Question: I am new to java and I need to manipulate java bytecode for some purposes (see <URL>. Java bytecode manipulation need following imports:
1. org.objectweb.asm
2. java.lang.instrument
I resolved org.objectweb.asm by downloading ASM package from <URL> and related imports have been resolved.
I don't know how to resolve java.lang.instrument, My default ADT bundle hasn't it:

How do I resolve this import? Should I download any library? from where?
any help would be appreciated.
Thanks.
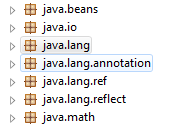
Answer: The 'java.lang.instrument' package isn't available for Android. Just like AWT and Swing. Have a look at this question:
<URL>
But it makes sense. Android apps are written at the source level in Java, but they don't run on the JVM -- they run on the dalvik VM. There's no contract there that says they have to support the standard Java library.
Sorry :(